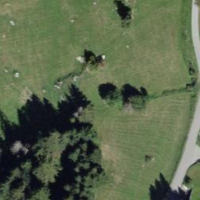
EUNIS habitat code: 55
Species observed at this site:
Arnica montana